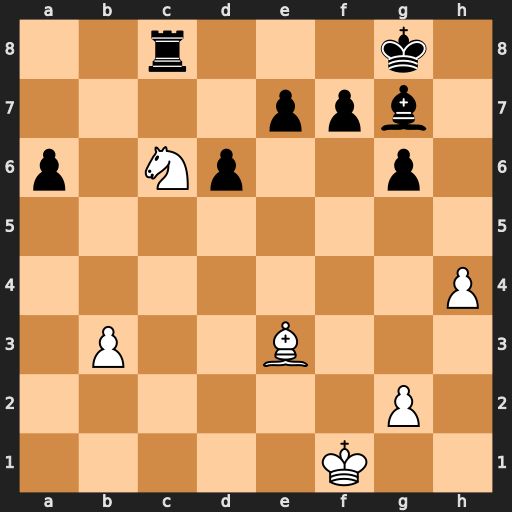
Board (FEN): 2r3k1/4ppb1/p1Np2p1/8/7P/1P2B3/6P1/5K2
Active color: w
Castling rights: -
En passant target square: -
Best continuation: Nxe7+ Kf8 Nxc8